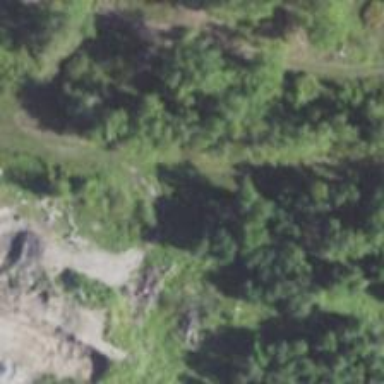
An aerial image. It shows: Abandoned railway spur.